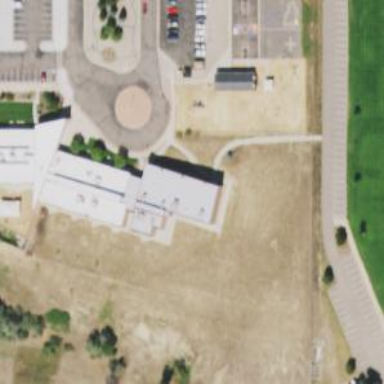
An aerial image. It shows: School building.